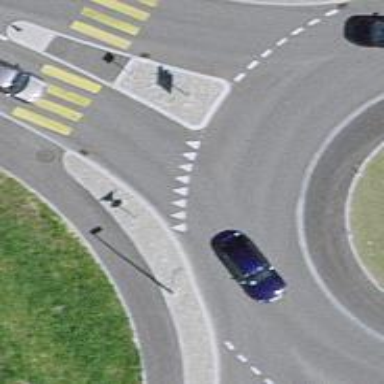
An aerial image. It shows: Secondary road with advisory cycle lane made of asphalt.